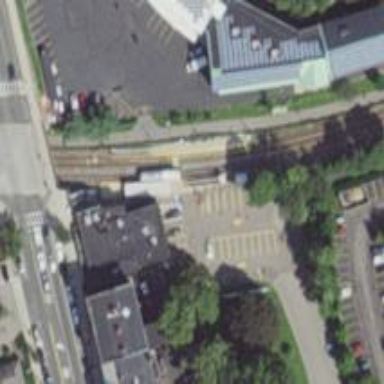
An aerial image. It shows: Zebra crossing at railway crossing.